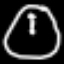
Label: clock